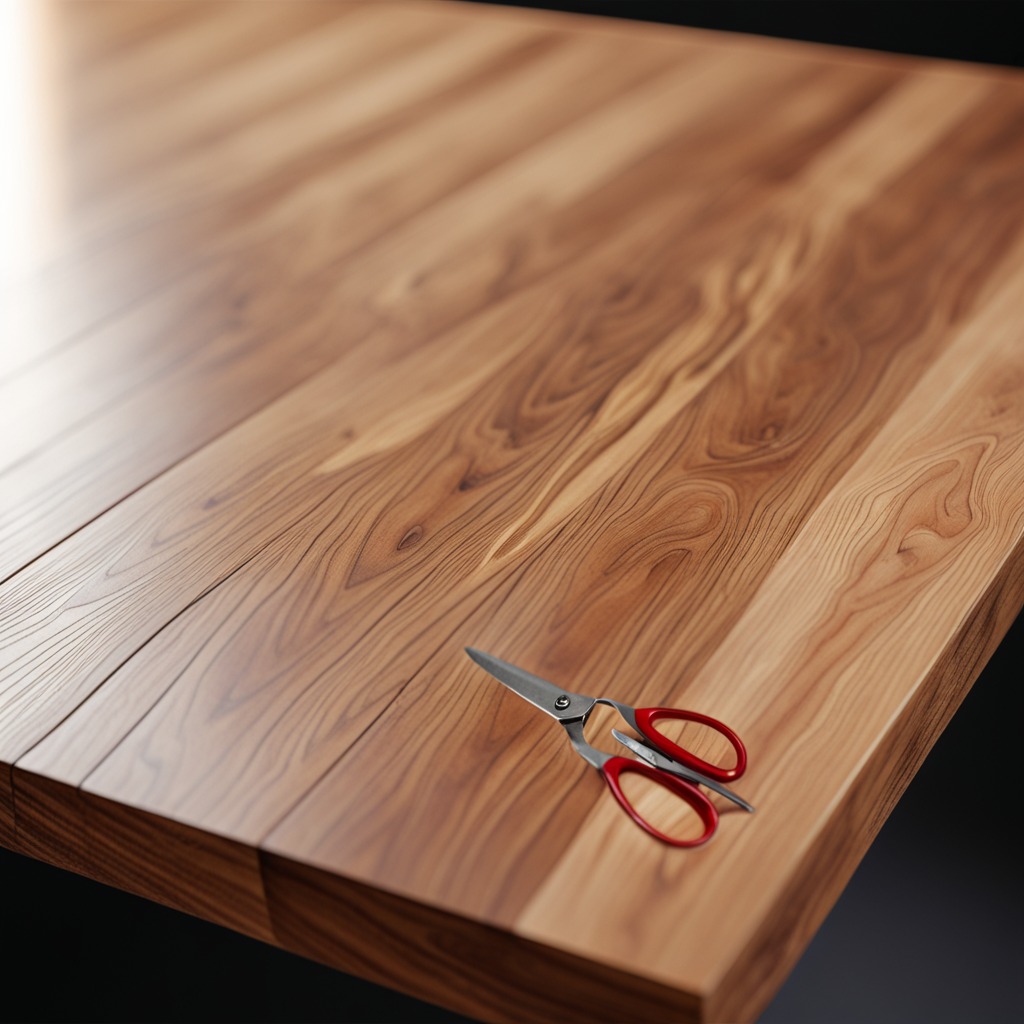
A scissor lies on a wooden table in a carpentry studio rich wood textures side lighting.